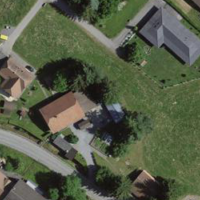
EUNIS habitat code: 55
Species observed at this site:
Corylus avellana